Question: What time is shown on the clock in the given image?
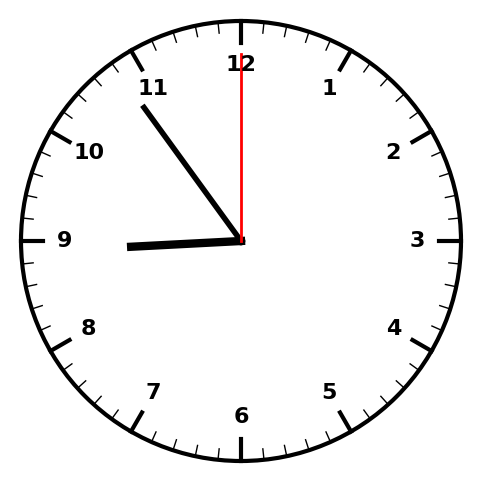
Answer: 08:54:00